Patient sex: M
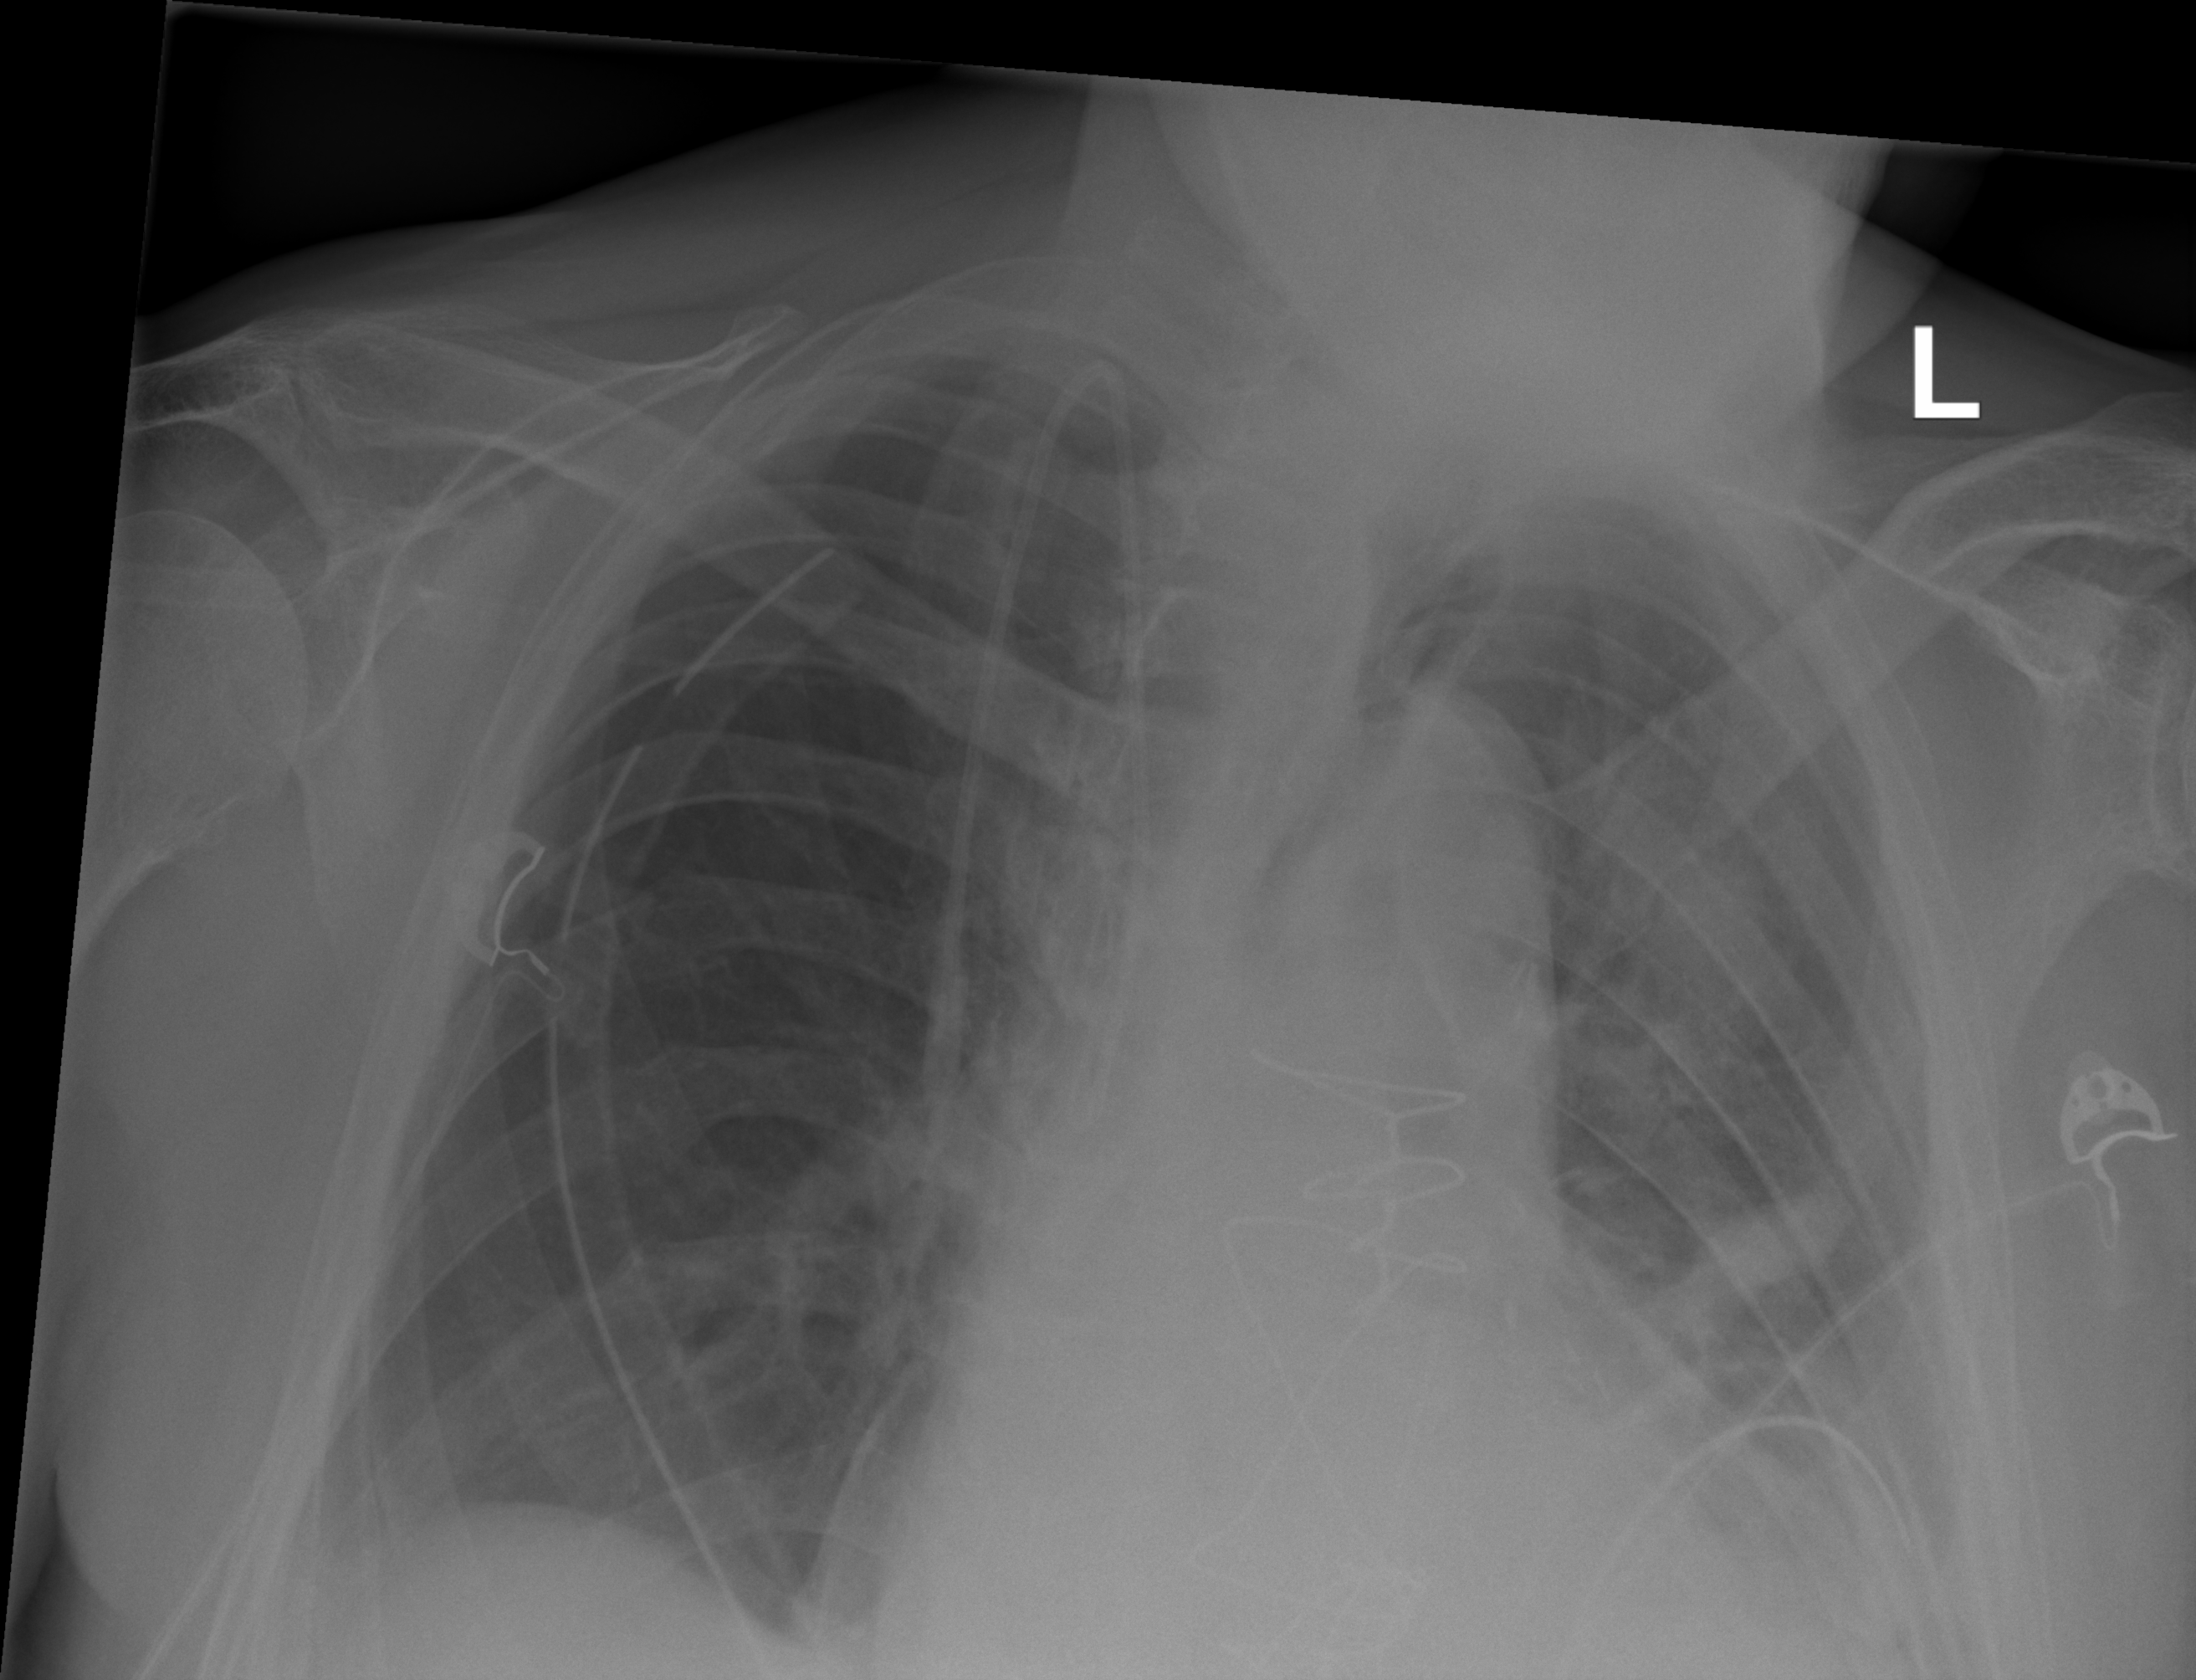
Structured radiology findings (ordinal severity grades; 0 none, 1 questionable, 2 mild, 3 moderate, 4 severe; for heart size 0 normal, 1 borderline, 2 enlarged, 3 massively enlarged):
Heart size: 2
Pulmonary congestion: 1
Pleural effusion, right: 0
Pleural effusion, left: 0
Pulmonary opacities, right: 0
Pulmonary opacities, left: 2
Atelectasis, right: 0
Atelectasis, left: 2